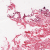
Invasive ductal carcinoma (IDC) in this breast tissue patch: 0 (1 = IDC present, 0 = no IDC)